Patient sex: M
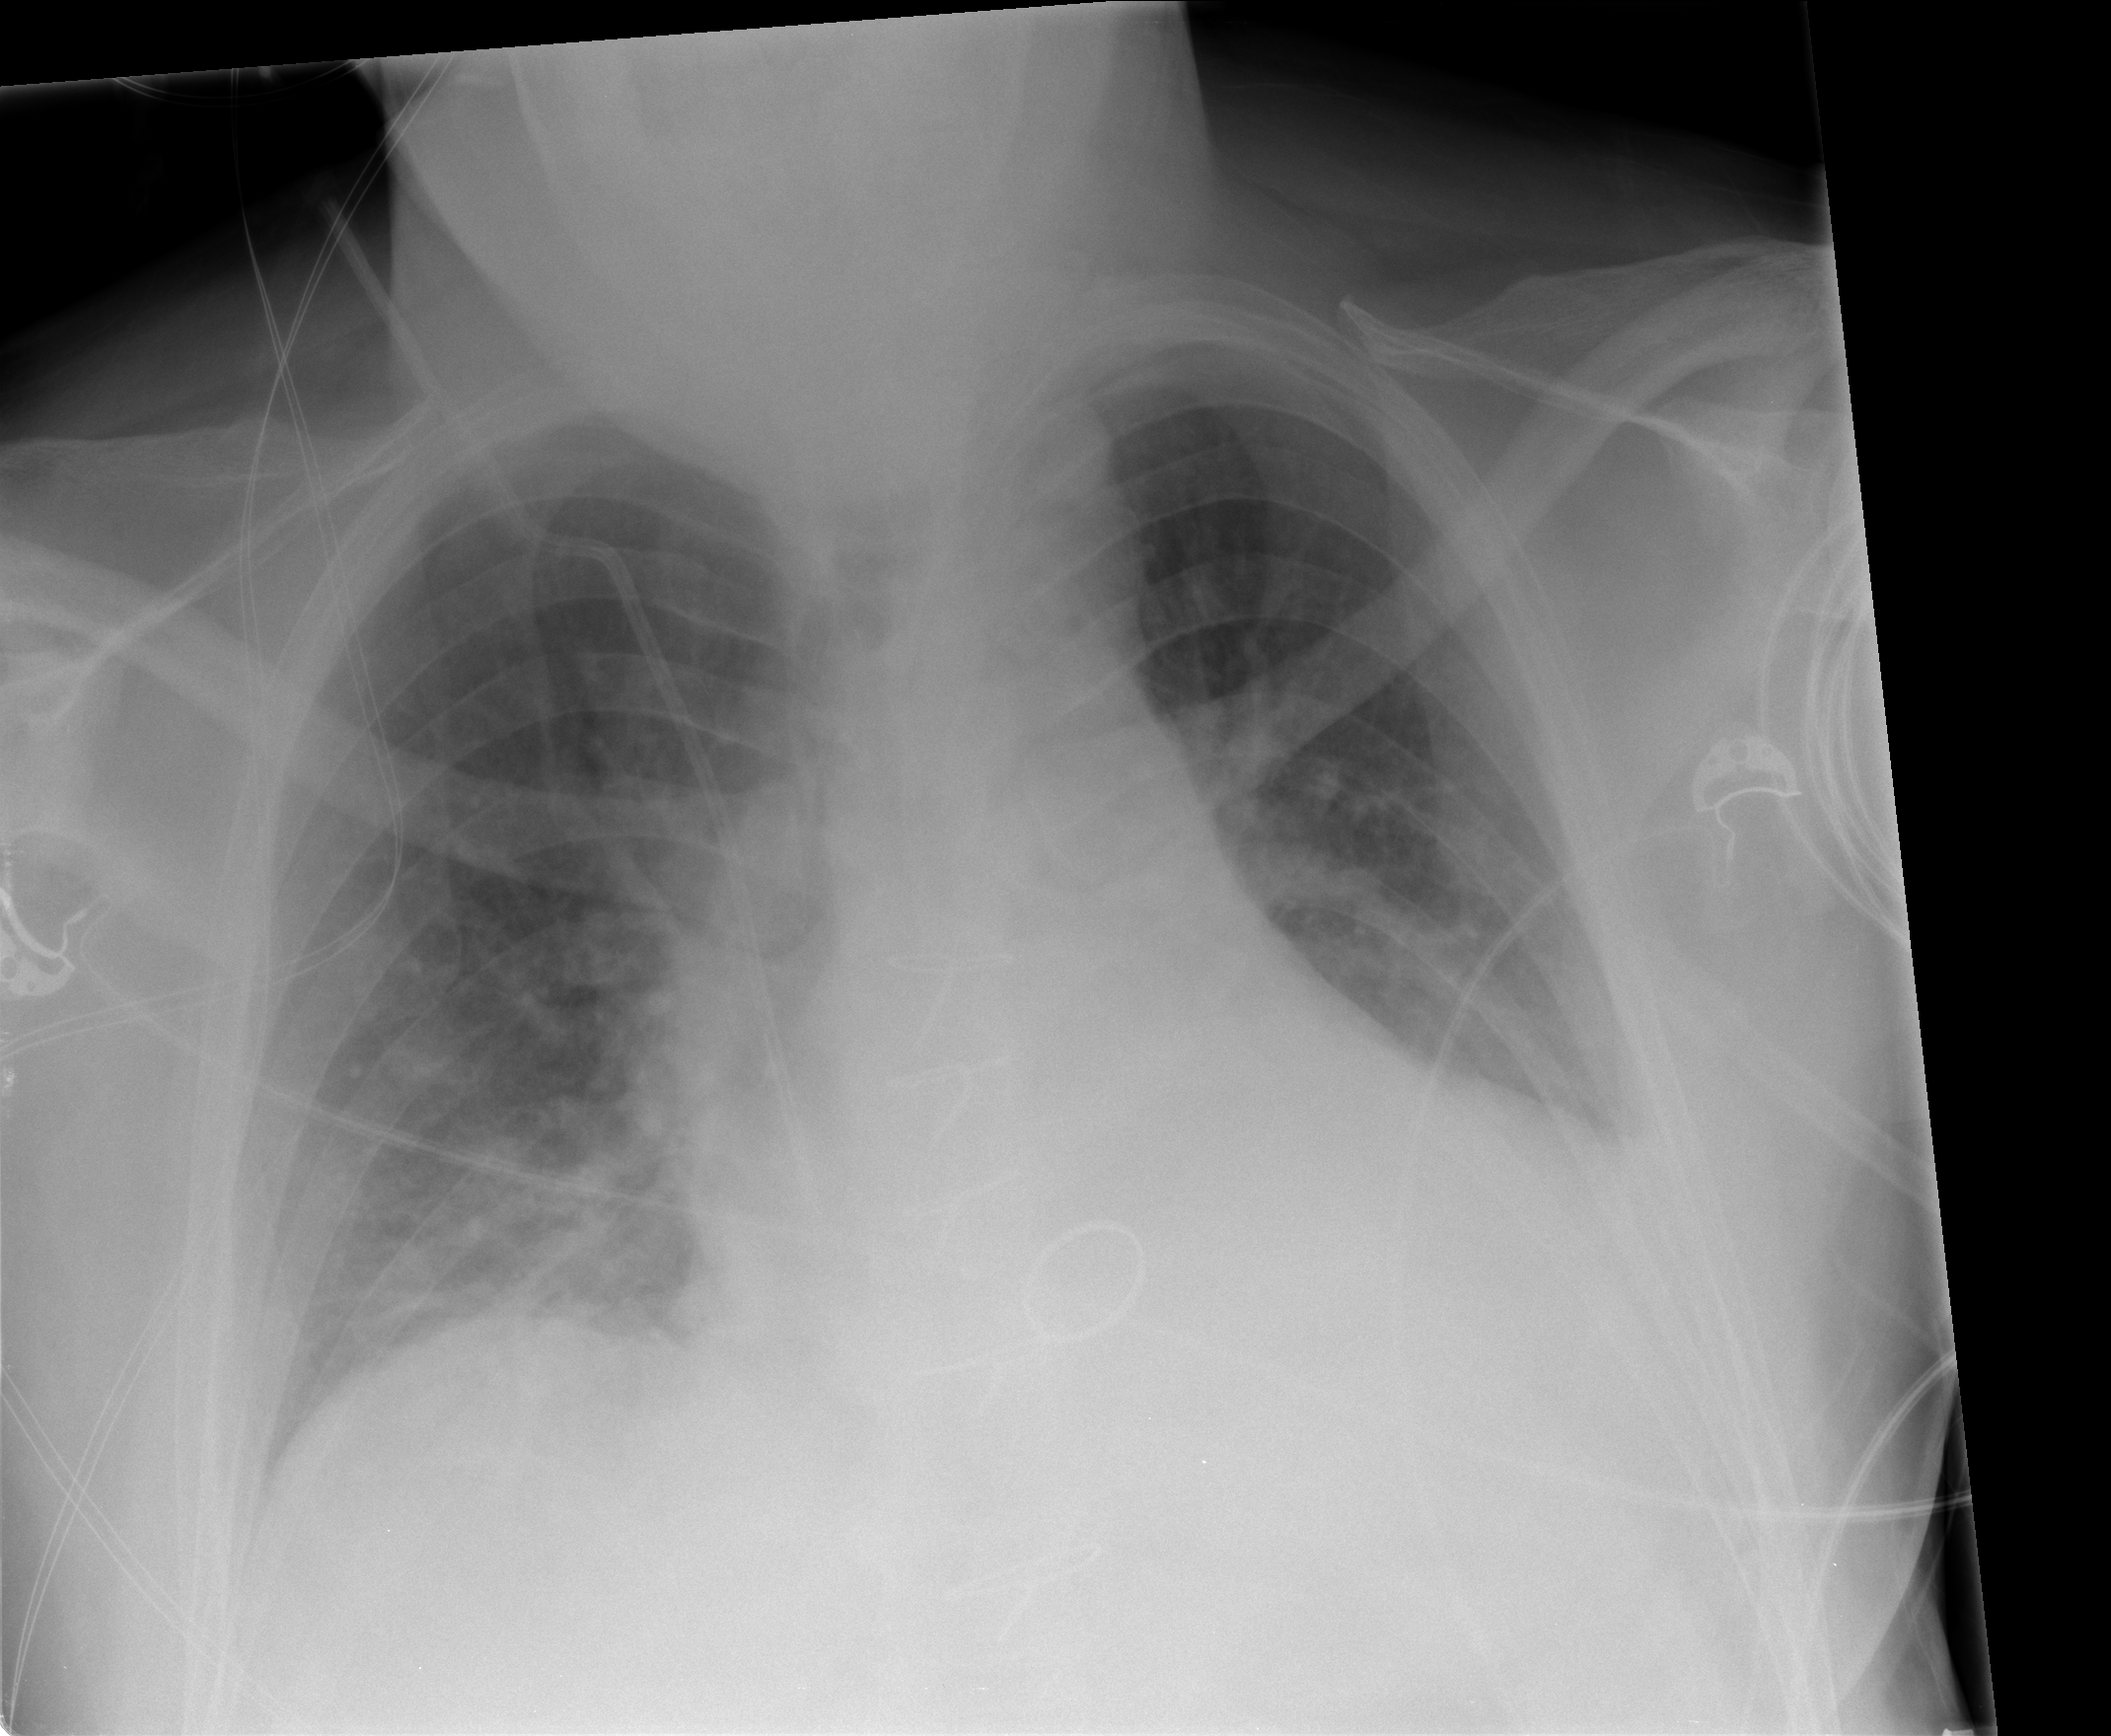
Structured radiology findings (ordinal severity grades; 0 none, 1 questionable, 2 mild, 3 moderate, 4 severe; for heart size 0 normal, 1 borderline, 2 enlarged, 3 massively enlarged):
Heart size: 2
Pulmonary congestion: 2
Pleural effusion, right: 1
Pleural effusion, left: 2
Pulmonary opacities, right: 1
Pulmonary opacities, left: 1
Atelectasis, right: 2
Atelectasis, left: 2